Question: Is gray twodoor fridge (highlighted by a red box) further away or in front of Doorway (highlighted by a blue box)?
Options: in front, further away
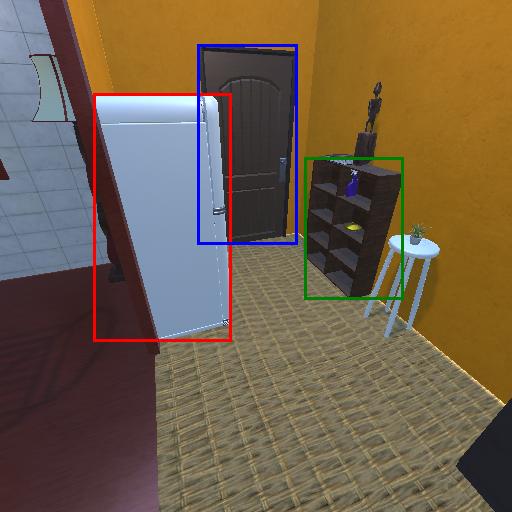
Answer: in front